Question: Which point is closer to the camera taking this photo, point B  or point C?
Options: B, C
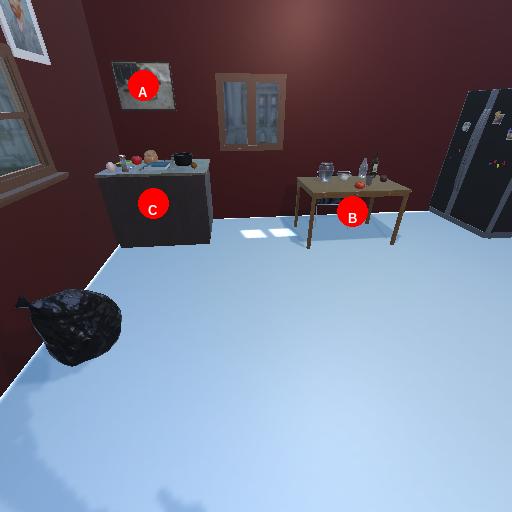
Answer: B